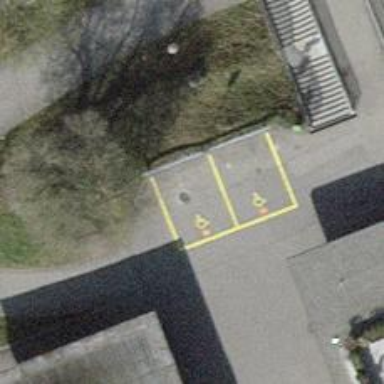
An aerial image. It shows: Asphalt surface parking space.